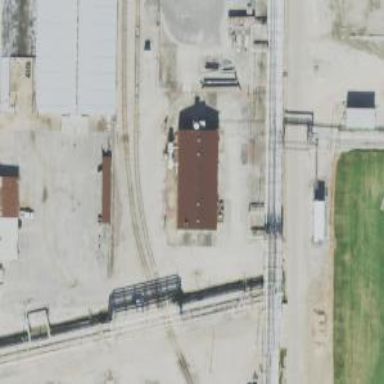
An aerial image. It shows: Railway spur service.